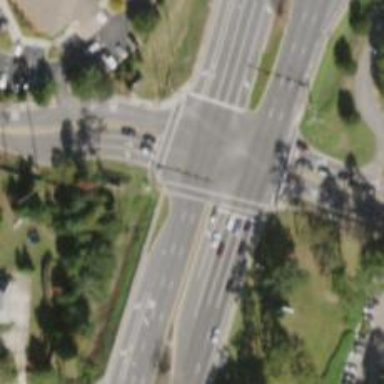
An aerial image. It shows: Marked crossing on the road.